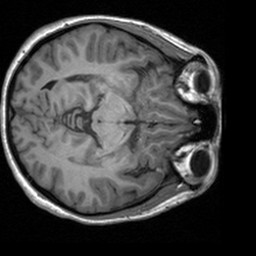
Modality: T1w
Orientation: axial
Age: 24
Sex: female
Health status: healthy
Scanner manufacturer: siemens
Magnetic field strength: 3 T
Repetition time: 1.9 s
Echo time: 0.00226 s